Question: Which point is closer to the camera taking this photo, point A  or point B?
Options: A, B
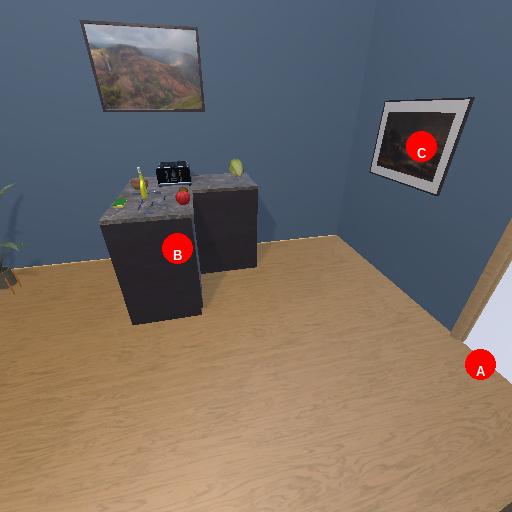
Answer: A